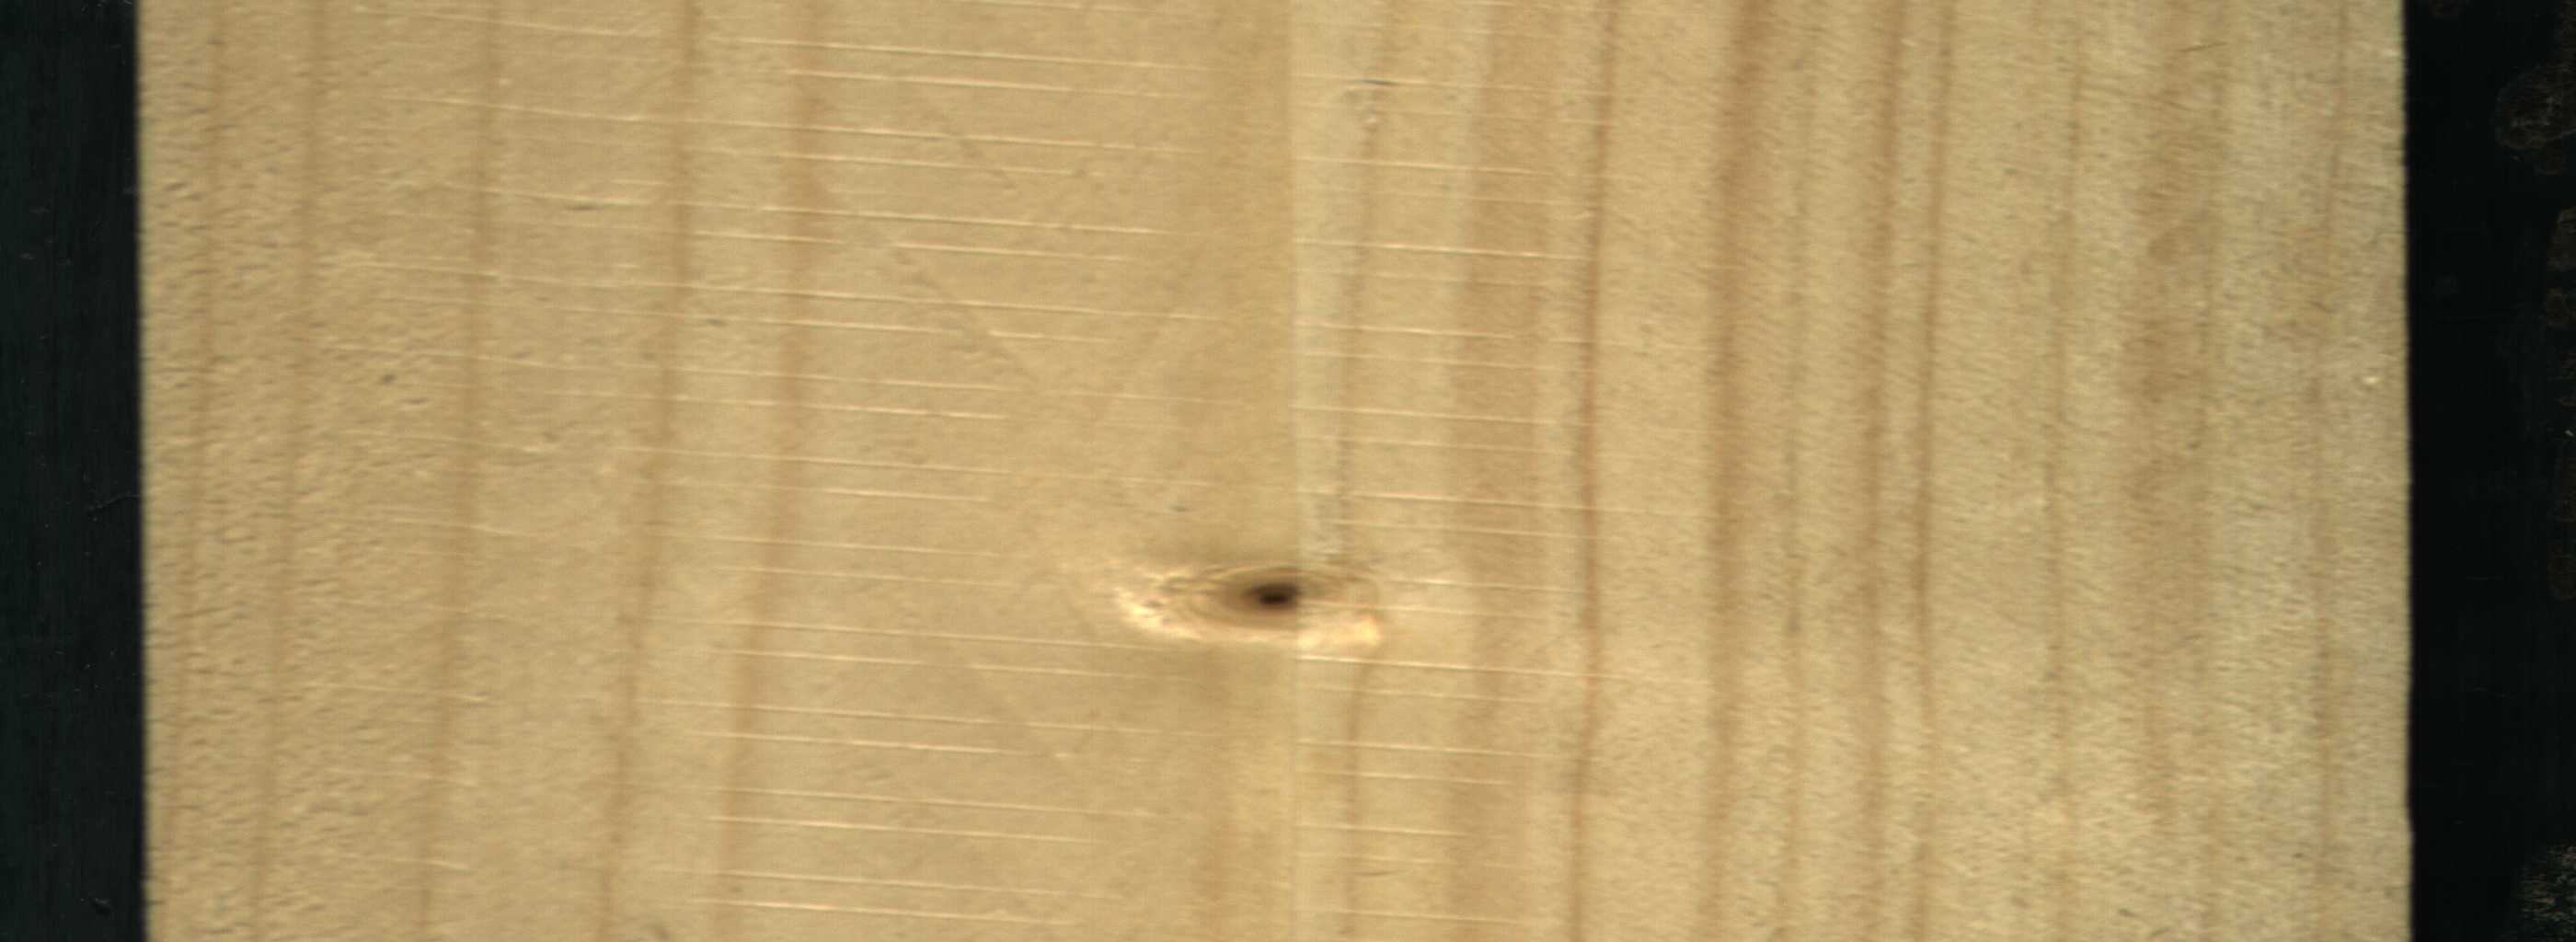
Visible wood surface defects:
Live_Knot